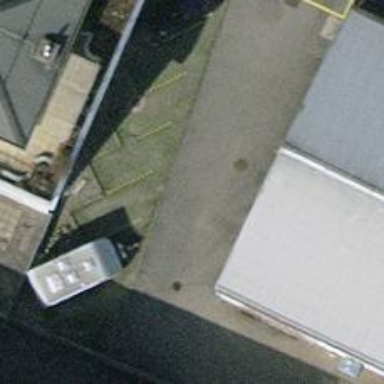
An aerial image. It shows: Car repair shop.